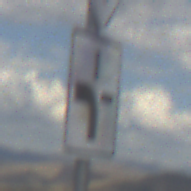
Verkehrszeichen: VerlaufVorfahrtsstrasse1
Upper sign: Vorfahrtsstrasse
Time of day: Midday
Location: Outdoor (Nature)
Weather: PartlyCloudy
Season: NotSpecified
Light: Natural